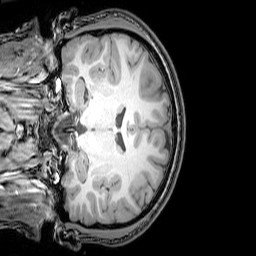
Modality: T1w
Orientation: coronal
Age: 21
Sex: male
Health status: healthy
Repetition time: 0.081 s
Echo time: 0.037 s